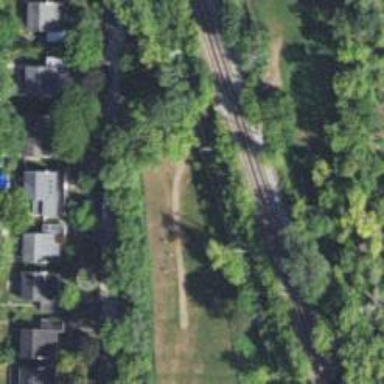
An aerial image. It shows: Pathway for golfing.